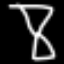
Label: hourglass